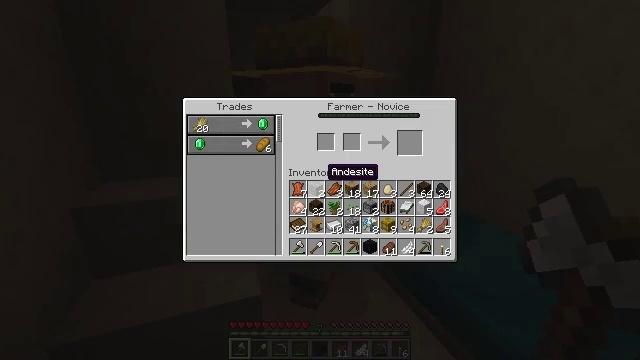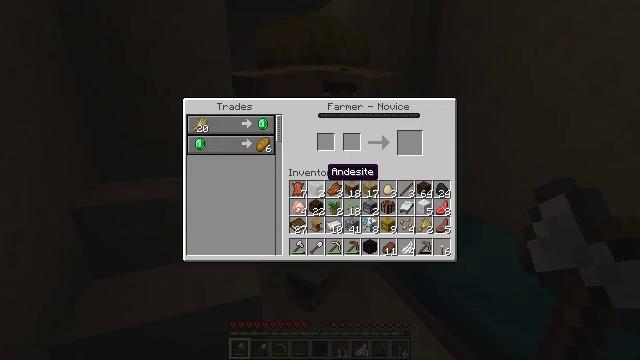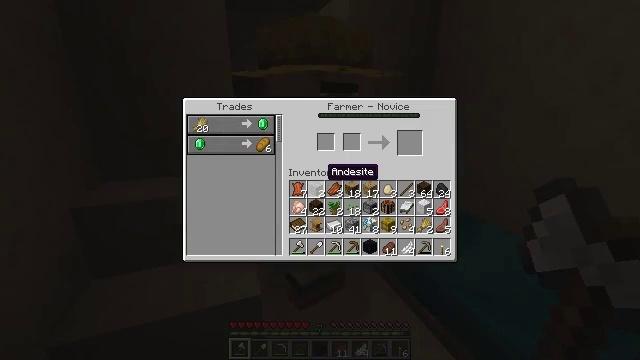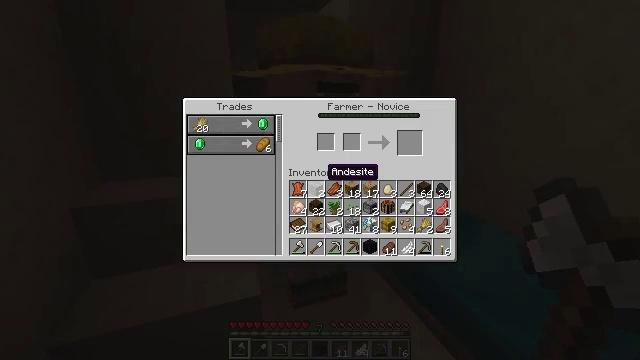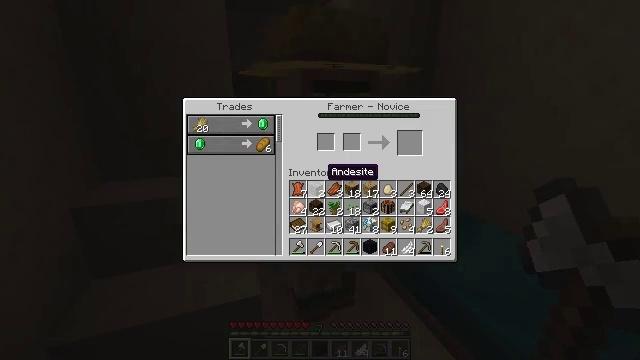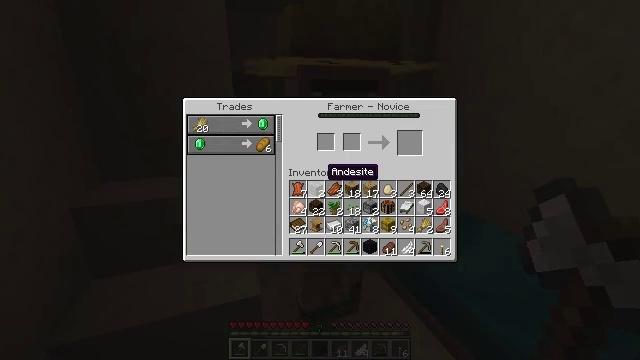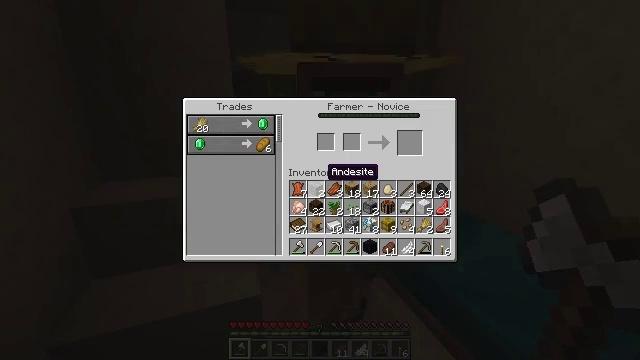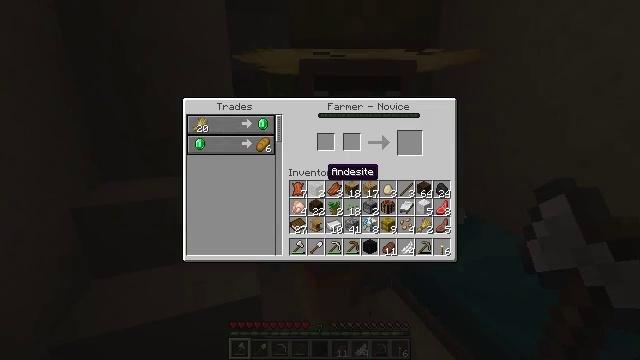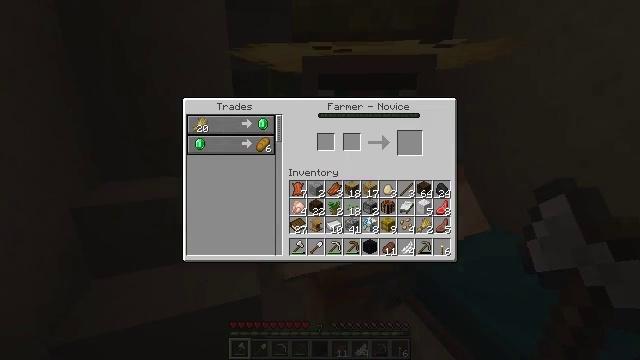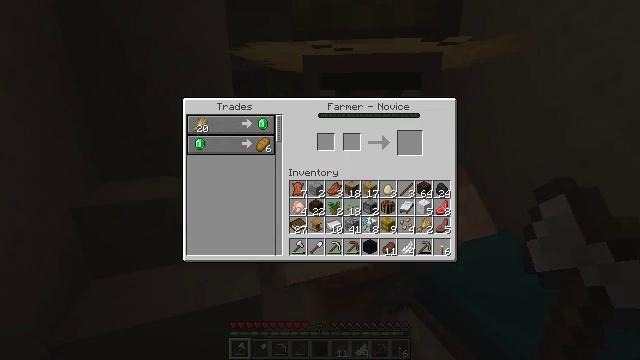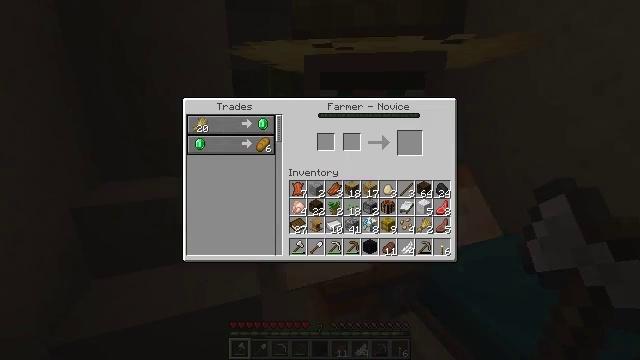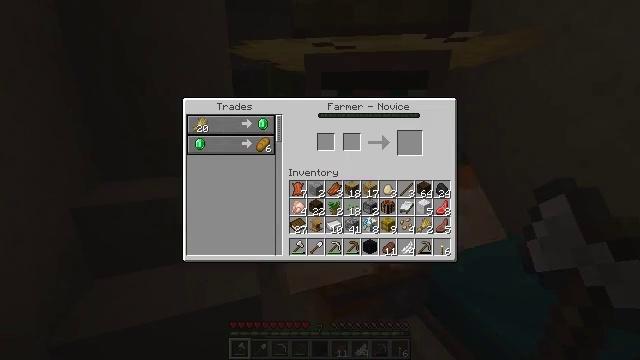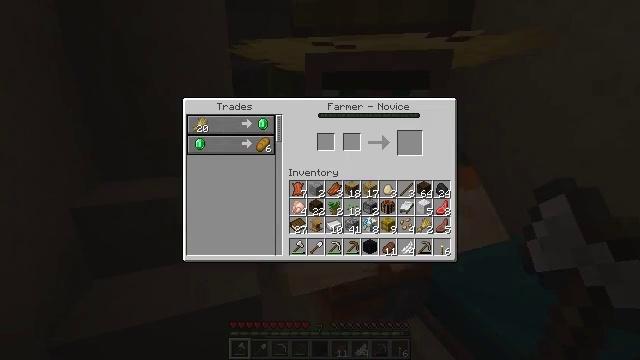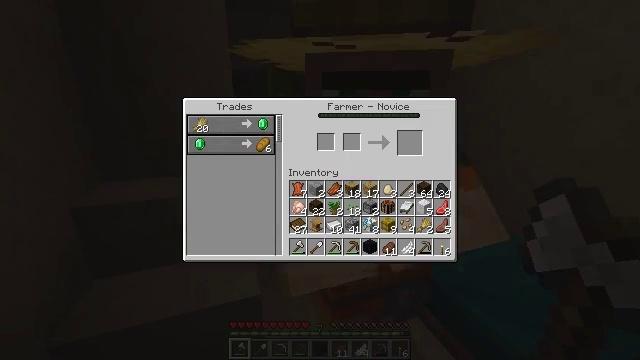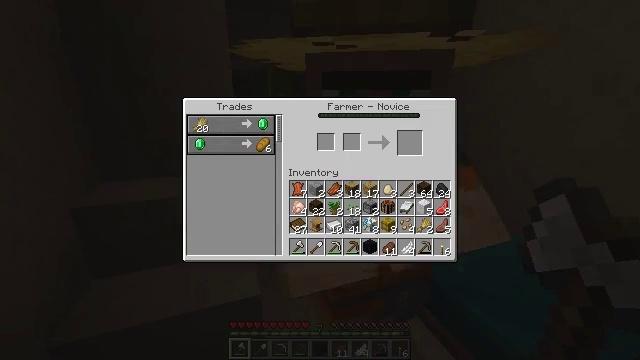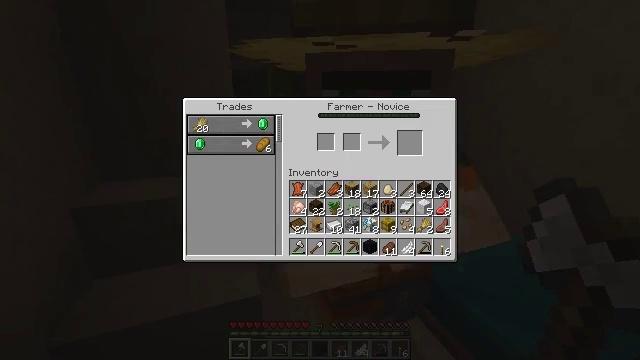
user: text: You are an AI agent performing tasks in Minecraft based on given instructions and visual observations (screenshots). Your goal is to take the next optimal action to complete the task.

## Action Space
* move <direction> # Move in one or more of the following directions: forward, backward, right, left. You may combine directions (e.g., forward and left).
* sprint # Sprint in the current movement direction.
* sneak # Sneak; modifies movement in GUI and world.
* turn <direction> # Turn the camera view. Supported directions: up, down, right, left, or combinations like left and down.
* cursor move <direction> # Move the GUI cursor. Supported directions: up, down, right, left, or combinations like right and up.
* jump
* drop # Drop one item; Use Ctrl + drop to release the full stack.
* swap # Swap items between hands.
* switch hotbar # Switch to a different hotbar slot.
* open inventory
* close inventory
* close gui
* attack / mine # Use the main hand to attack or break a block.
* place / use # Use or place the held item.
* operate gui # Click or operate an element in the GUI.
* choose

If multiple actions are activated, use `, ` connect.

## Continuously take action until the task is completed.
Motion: motion action
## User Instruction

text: Craft wheat using appropriate materials.
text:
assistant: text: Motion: no_op
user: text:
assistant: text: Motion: no_op
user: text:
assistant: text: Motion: no_op
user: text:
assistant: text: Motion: no_op
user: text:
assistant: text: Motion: no_op
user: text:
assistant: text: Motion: no_op
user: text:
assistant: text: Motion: no_op
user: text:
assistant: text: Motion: cursor move left
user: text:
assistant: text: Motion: cursor move left
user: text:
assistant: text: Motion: no_op
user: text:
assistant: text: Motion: no_op
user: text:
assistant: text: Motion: no_op
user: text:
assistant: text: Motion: no_op
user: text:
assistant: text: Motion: no_op
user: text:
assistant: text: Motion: no_op
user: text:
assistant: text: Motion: no_op
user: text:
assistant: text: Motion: cursor move right
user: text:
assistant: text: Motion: cursor move right
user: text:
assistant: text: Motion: turn right and down, close gui
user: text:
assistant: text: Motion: turn right and down, open inventory
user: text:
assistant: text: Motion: turn right and down, open inventory
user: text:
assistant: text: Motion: turn right
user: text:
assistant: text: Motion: turn right
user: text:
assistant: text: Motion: move forward, turn right
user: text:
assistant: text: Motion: move forward and move right
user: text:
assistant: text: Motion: move forward and move right
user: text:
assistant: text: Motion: move forward and move right
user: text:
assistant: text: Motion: move forward and move right
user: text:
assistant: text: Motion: move forward and move right
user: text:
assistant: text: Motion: move forward and move right, turn left